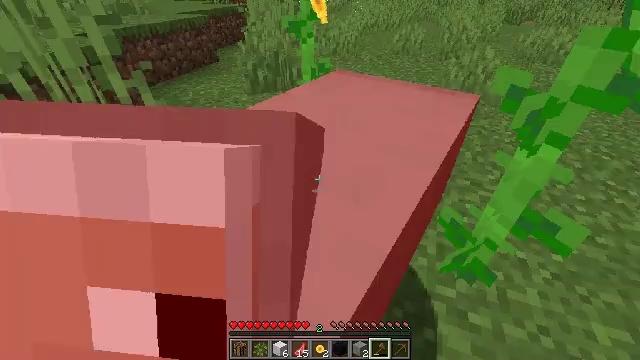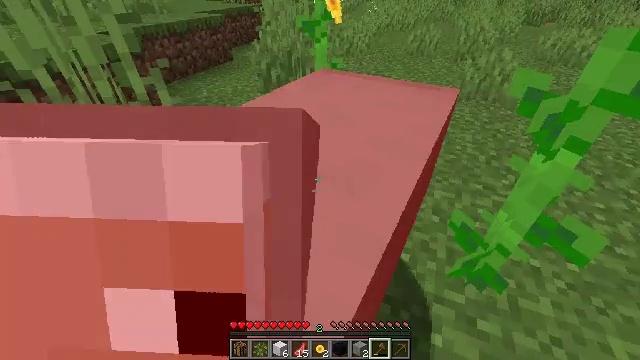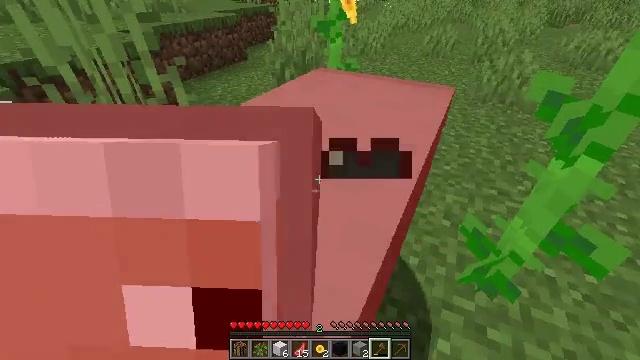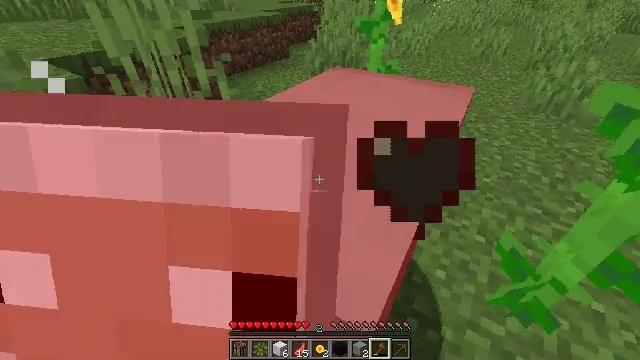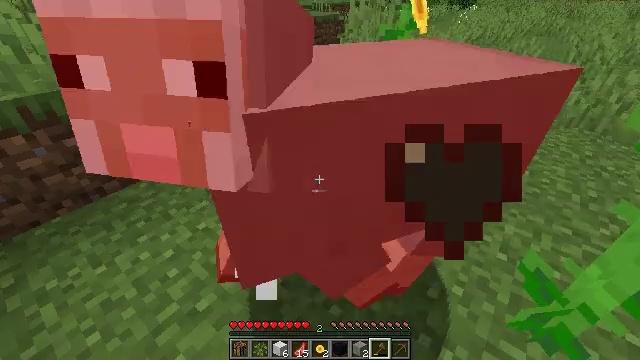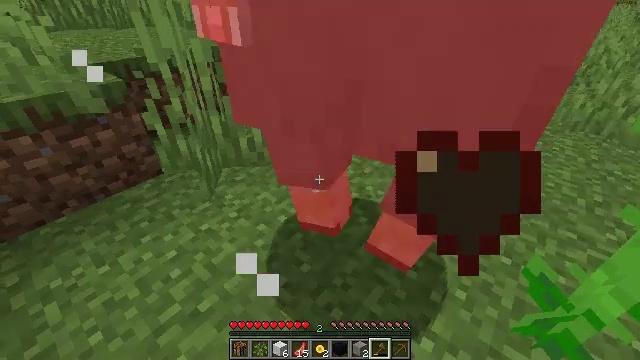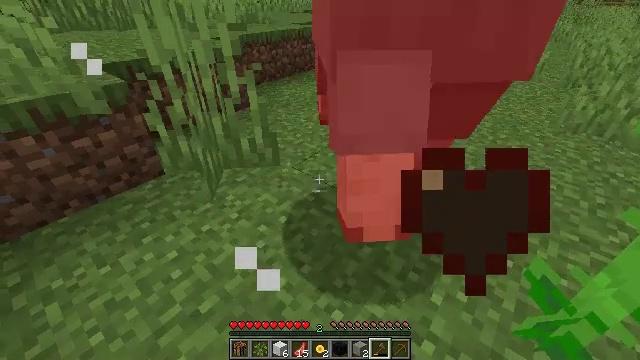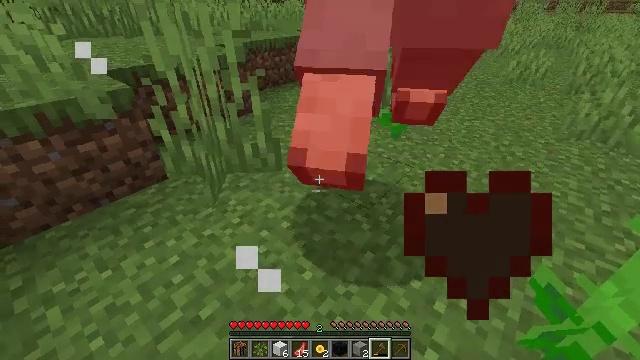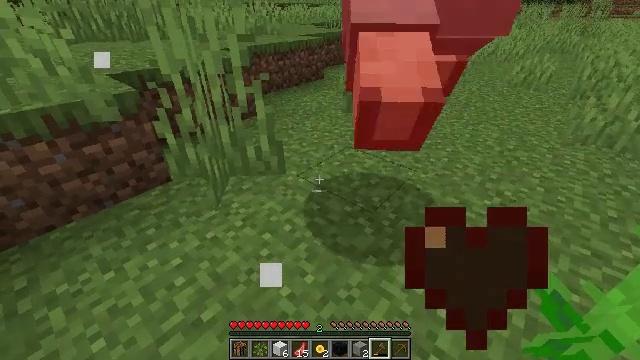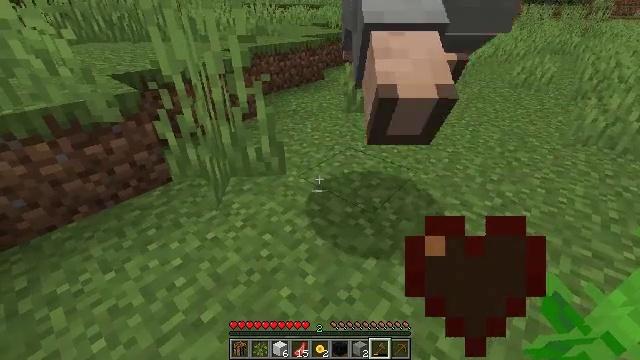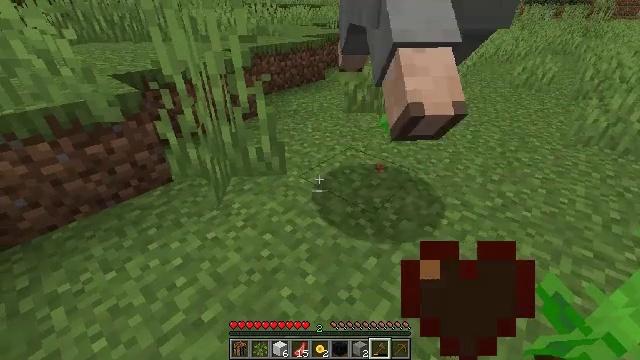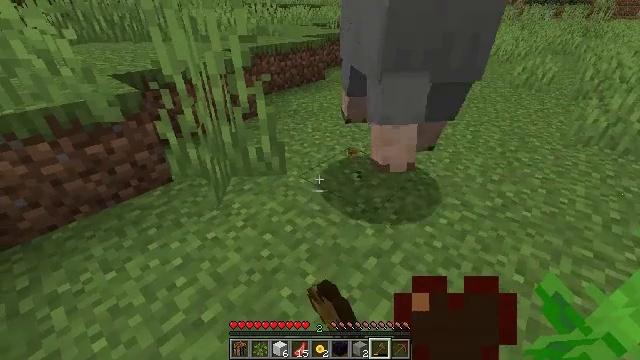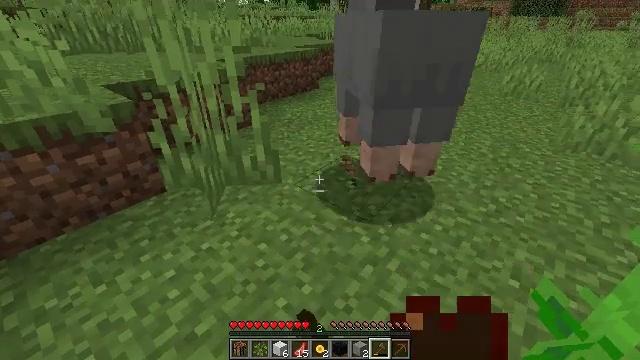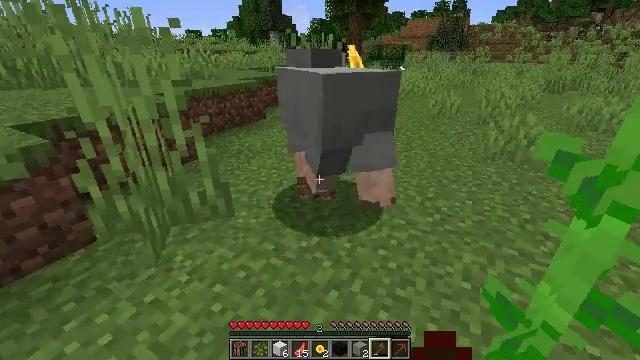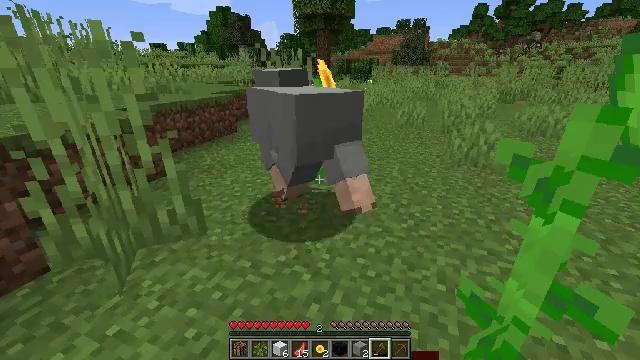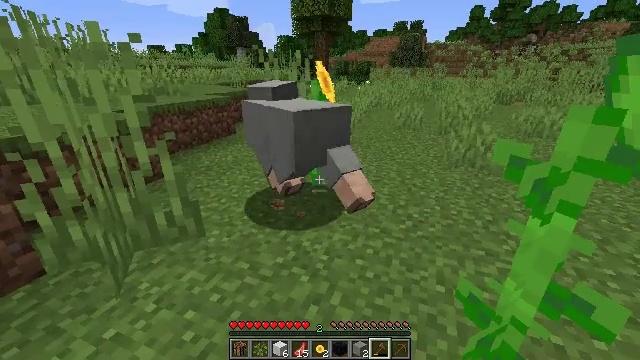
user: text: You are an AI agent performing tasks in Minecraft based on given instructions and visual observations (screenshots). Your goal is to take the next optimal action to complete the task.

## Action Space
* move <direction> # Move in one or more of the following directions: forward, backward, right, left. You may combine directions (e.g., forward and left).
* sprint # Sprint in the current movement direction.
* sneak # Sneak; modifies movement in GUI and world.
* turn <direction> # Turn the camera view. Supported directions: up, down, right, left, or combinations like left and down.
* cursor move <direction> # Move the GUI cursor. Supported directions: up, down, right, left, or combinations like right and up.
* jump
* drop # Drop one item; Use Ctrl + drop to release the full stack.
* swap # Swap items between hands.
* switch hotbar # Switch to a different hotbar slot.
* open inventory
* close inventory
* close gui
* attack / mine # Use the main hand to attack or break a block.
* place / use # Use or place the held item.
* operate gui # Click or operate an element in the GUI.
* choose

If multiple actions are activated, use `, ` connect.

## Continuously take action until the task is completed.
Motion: motion action
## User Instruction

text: Retrieve sunflower in your inventory.
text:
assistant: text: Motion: turn left
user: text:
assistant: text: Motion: turn left
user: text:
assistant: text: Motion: turn left
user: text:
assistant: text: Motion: turn left and up
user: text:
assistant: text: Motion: no_op
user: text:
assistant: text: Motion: no_op
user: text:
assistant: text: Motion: turn up
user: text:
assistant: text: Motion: no_op
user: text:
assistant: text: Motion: no_op
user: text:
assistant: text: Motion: attack / mine
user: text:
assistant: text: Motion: attack / mine
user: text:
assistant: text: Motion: turn right and up, attack / mine
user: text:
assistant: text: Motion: turn right and up
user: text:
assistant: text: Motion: turn right and up
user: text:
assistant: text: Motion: no_op
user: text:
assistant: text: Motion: no_op
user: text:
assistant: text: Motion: no_op
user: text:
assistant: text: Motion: no_op
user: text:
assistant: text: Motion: no_op
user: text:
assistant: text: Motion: attack / mine
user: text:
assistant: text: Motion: attack / mine
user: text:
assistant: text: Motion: move forward, turn left and up, attack / mine
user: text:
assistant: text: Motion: move forward, turn left and up
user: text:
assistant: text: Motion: move forward, turn left and up
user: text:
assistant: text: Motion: move forward
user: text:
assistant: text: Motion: no_op